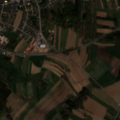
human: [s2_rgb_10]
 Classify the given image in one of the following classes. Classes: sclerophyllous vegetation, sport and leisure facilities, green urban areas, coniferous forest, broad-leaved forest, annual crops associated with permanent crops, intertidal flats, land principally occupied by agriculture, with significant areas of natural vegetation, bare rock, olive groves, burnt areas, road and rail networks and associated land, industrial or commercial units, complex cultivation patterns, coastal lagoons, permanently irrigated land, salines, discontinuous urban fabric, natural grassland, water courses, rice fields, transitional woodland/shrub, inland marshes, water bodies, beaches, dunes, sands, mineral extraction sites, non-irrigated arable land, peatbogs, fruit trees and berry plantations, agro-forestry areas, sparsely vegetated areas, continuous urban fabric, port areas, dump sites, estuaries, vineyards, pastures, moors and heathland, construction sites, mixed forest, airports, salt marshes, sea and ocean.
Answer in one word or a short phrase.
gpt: discontinuous urban fabric, non-irrigated arable land, complex cultivation patterns, land principally occupied by agriculture, with significant areas of natural vegetation, coniferous forest